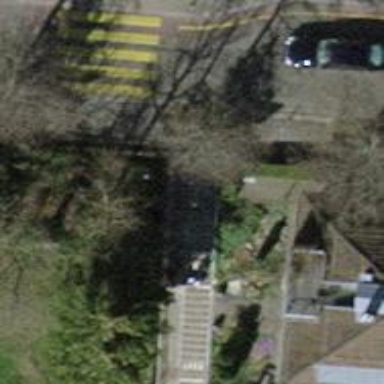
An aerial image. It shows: Asphalt sidewalk along the footway.